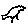
Label: bird